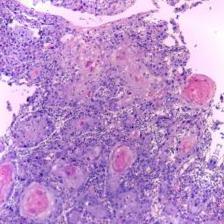
Diagnosis: OSCC